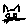
Label: cat